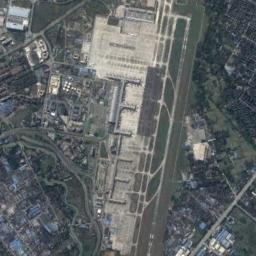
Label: airport